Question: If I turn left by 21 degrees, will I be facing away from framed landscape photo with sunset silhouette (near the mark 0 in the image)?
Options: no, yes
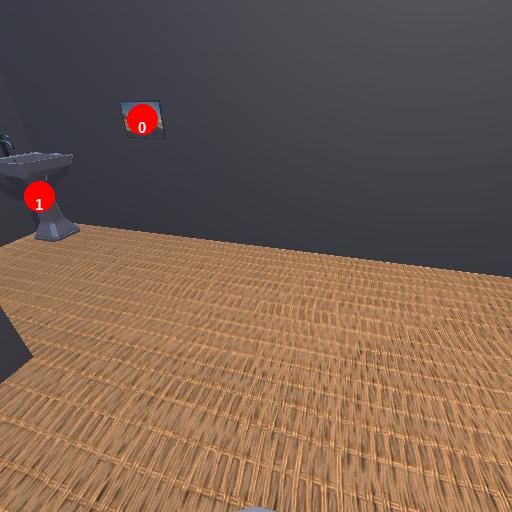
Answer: no